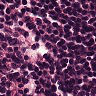
Metastatic tissue present: no